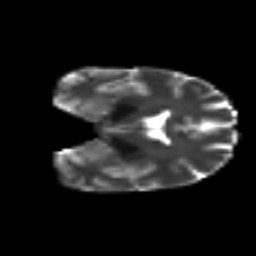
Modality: T2w
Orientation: coronal
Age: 40
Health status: ill
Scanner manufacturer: philips
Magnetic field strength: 3 T
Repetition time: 9 s
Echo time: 0.127 s